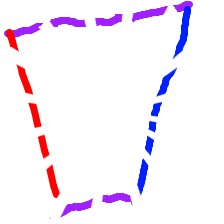
Shape: trapezoid